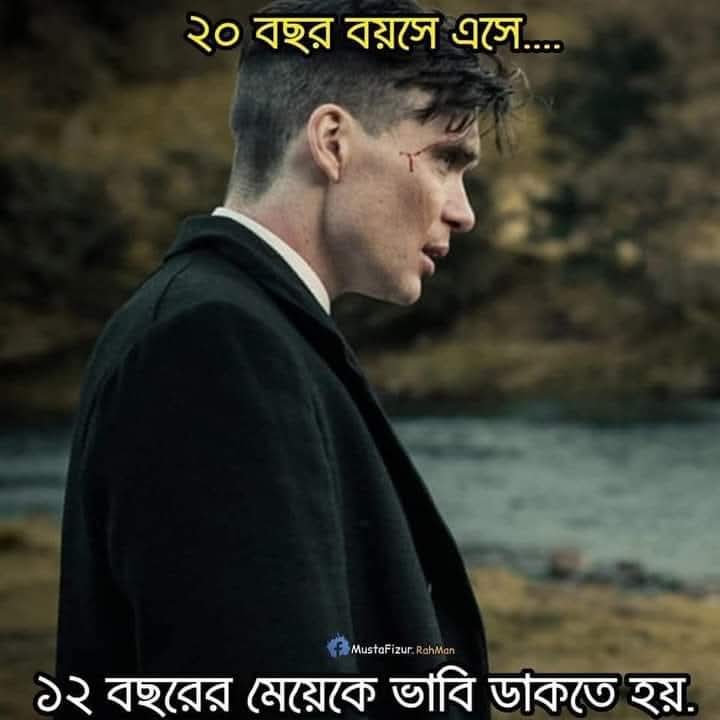
Text: ২০ বছর বয়সে এসে....
১২ বছরের মেয়েকে ভাবি ডাকতে হয়.
Label: Non Hate